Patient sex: F
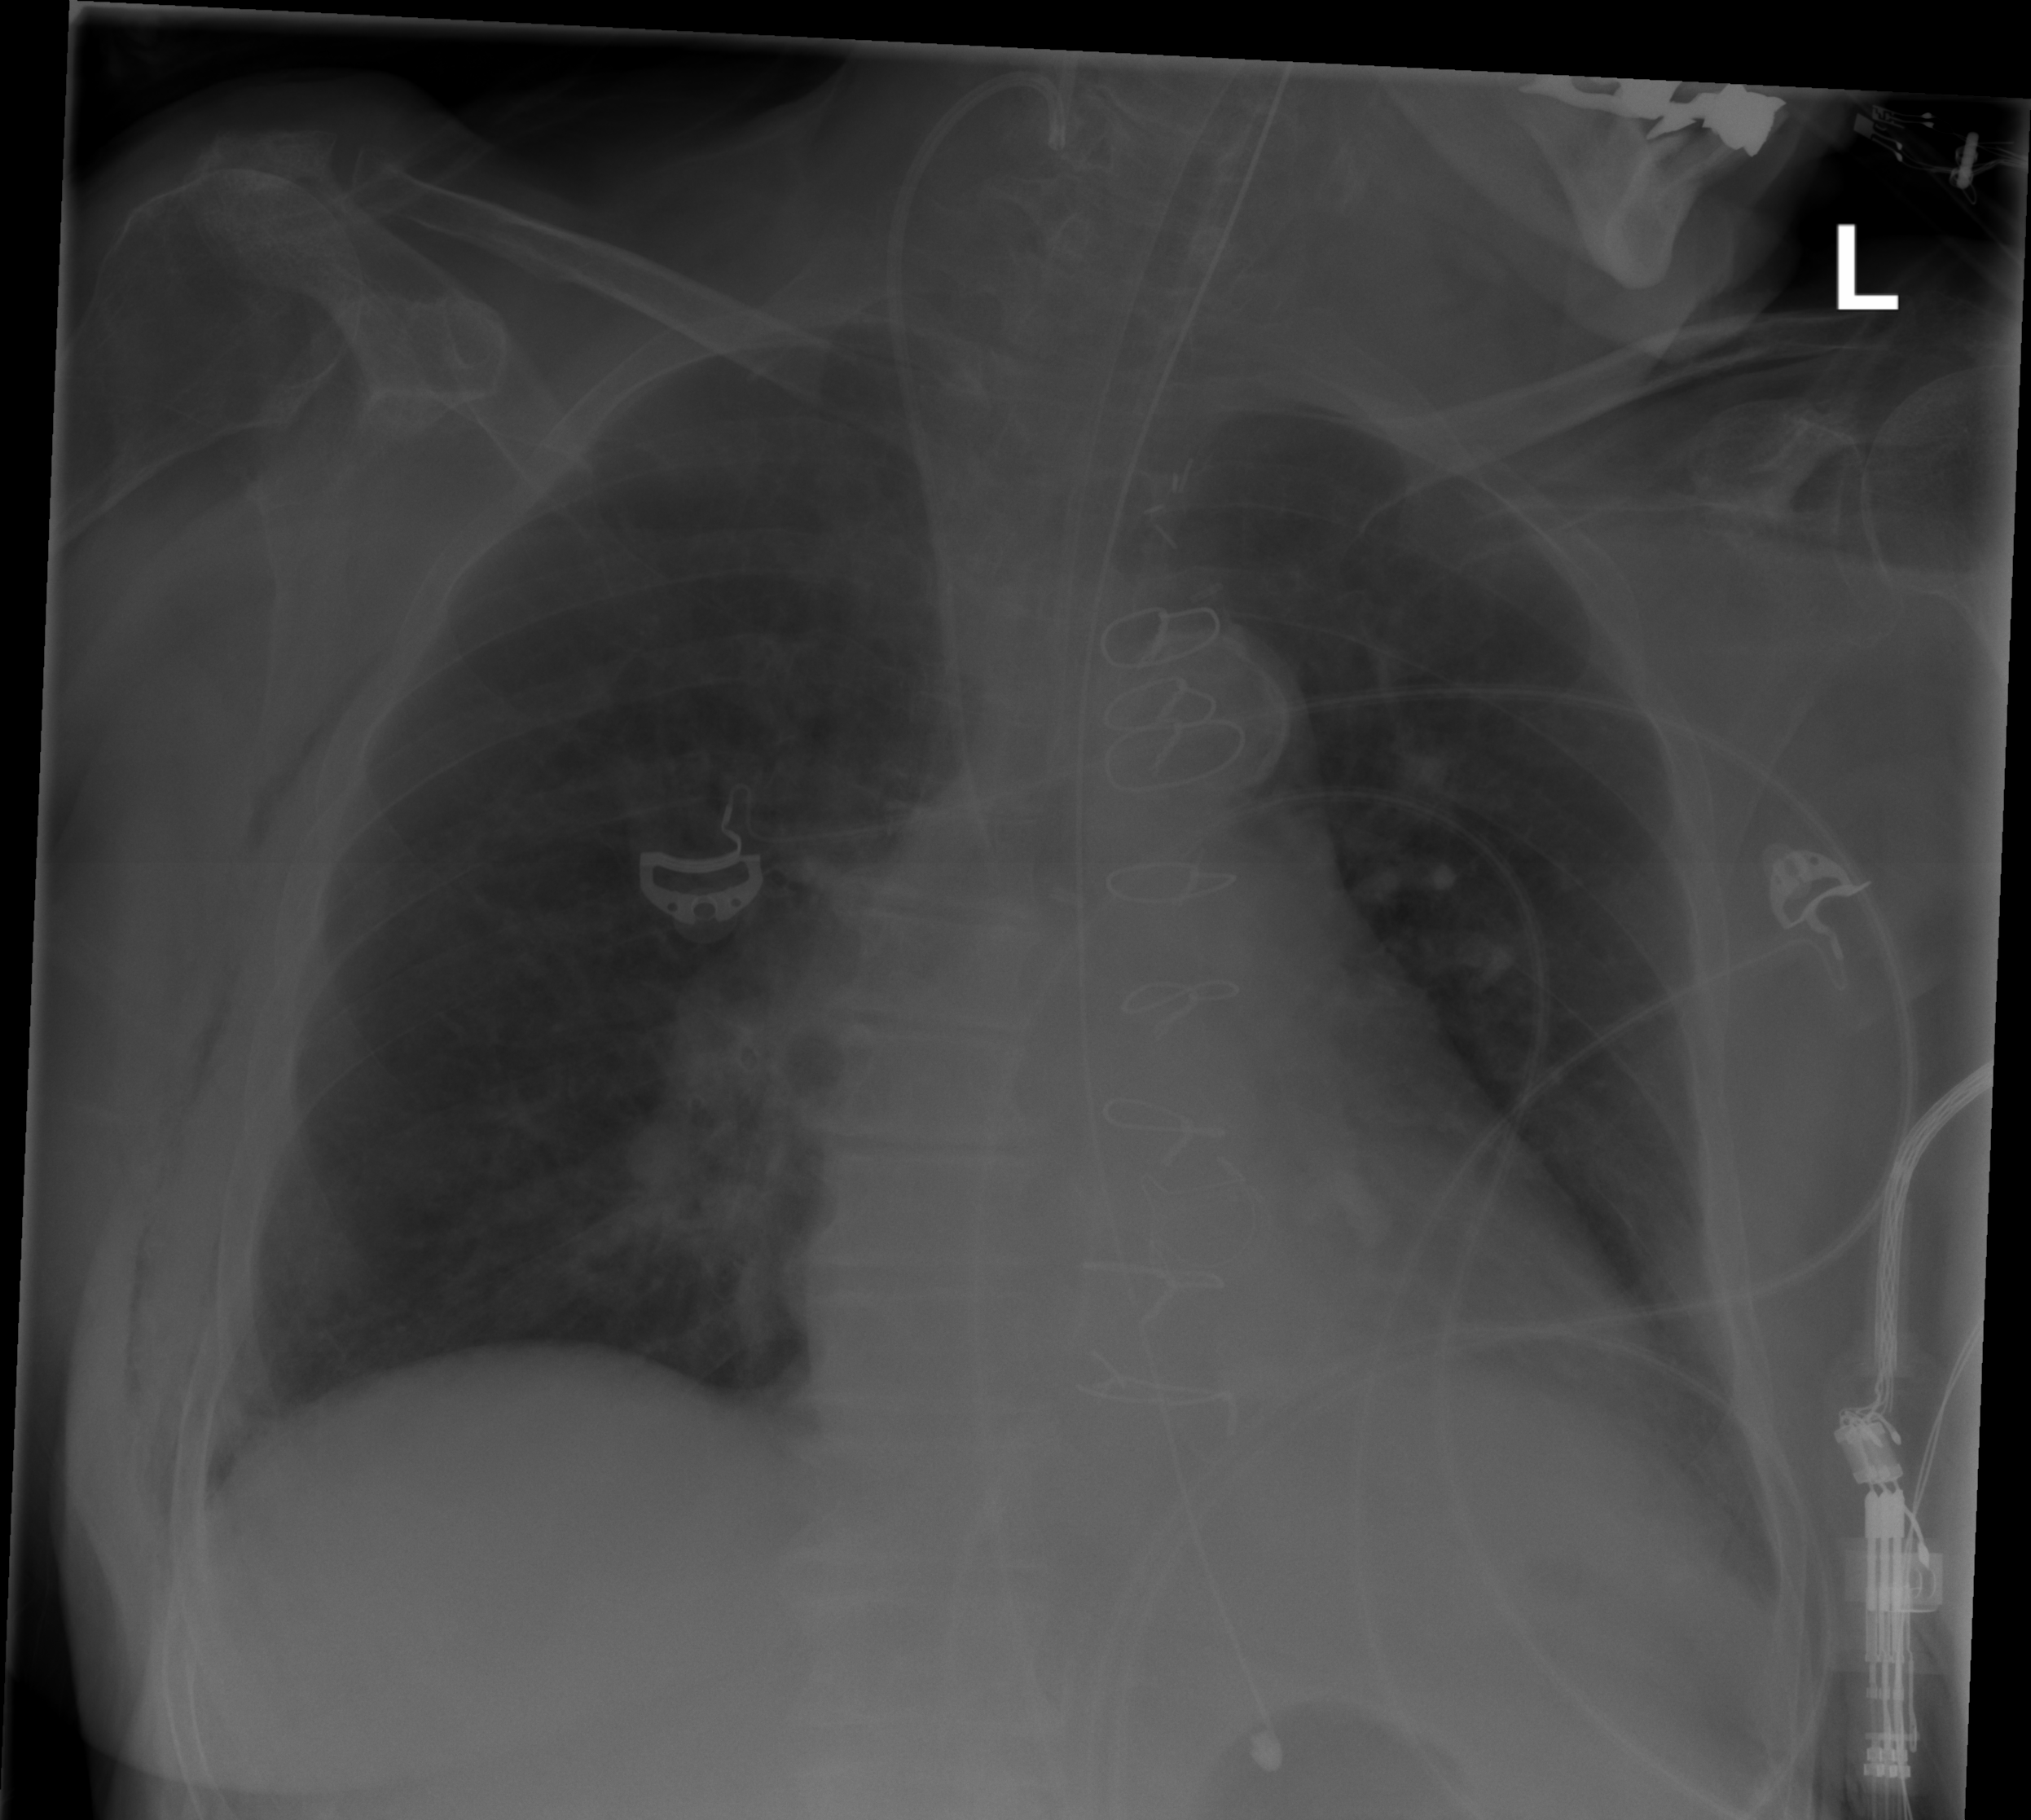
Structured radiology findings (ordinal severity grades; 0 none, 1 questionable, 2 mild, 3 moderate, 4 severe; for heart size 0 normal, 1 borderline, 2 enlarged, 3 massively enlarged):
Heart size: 2
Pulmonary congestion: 0
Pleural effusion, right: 0
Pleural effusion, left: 2
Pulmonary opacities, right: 0
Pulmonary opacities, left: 0
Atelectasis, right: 2
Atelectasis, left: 2